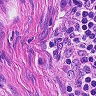
Metastatic tissue present: no